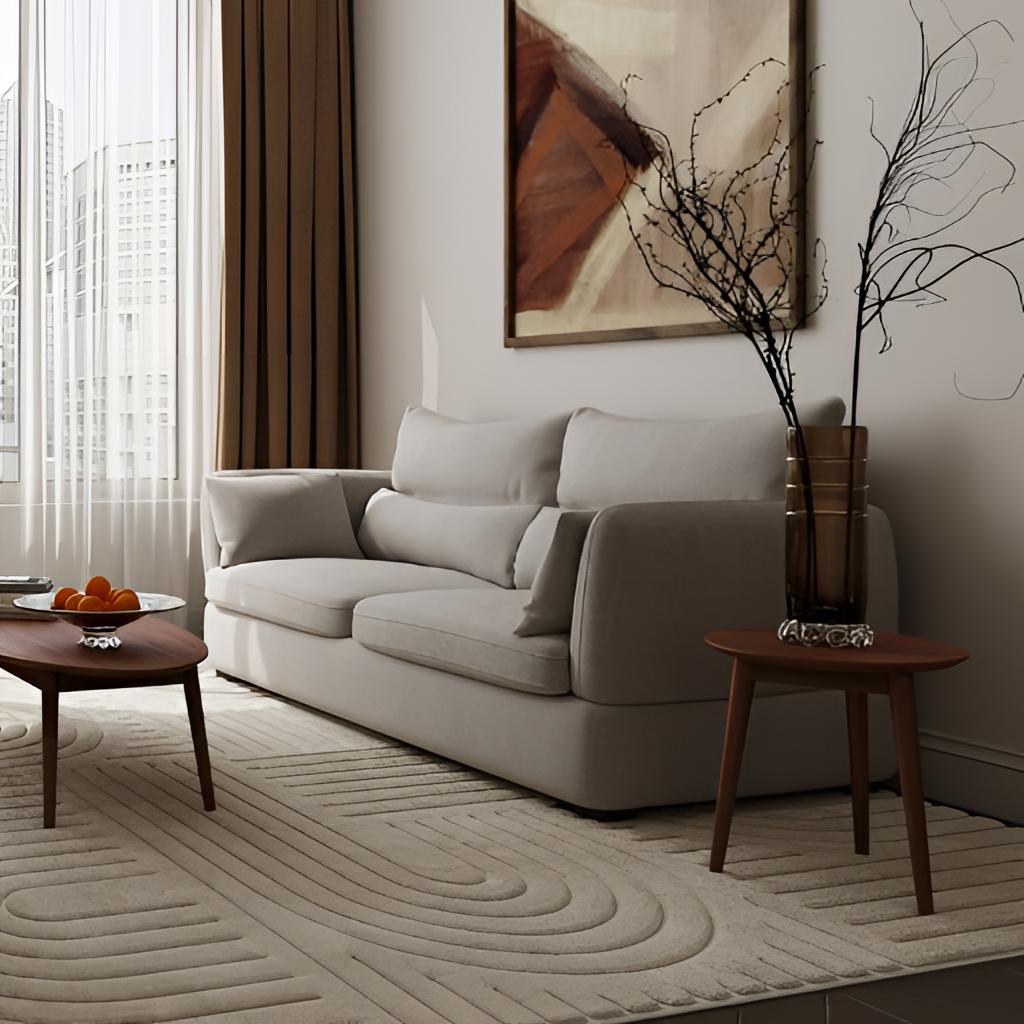
fabric sofa, living room, beige paint wallpaper, with solid pattern, beige carpet flooring, with geometric pattern, contemporary